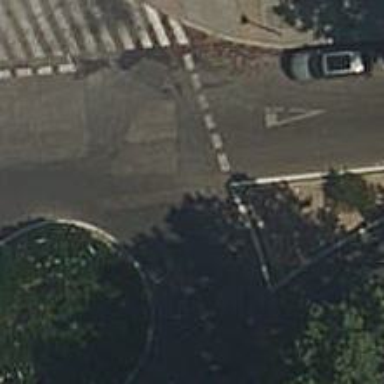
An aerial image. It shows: Road with "give way" sign.